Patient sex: M
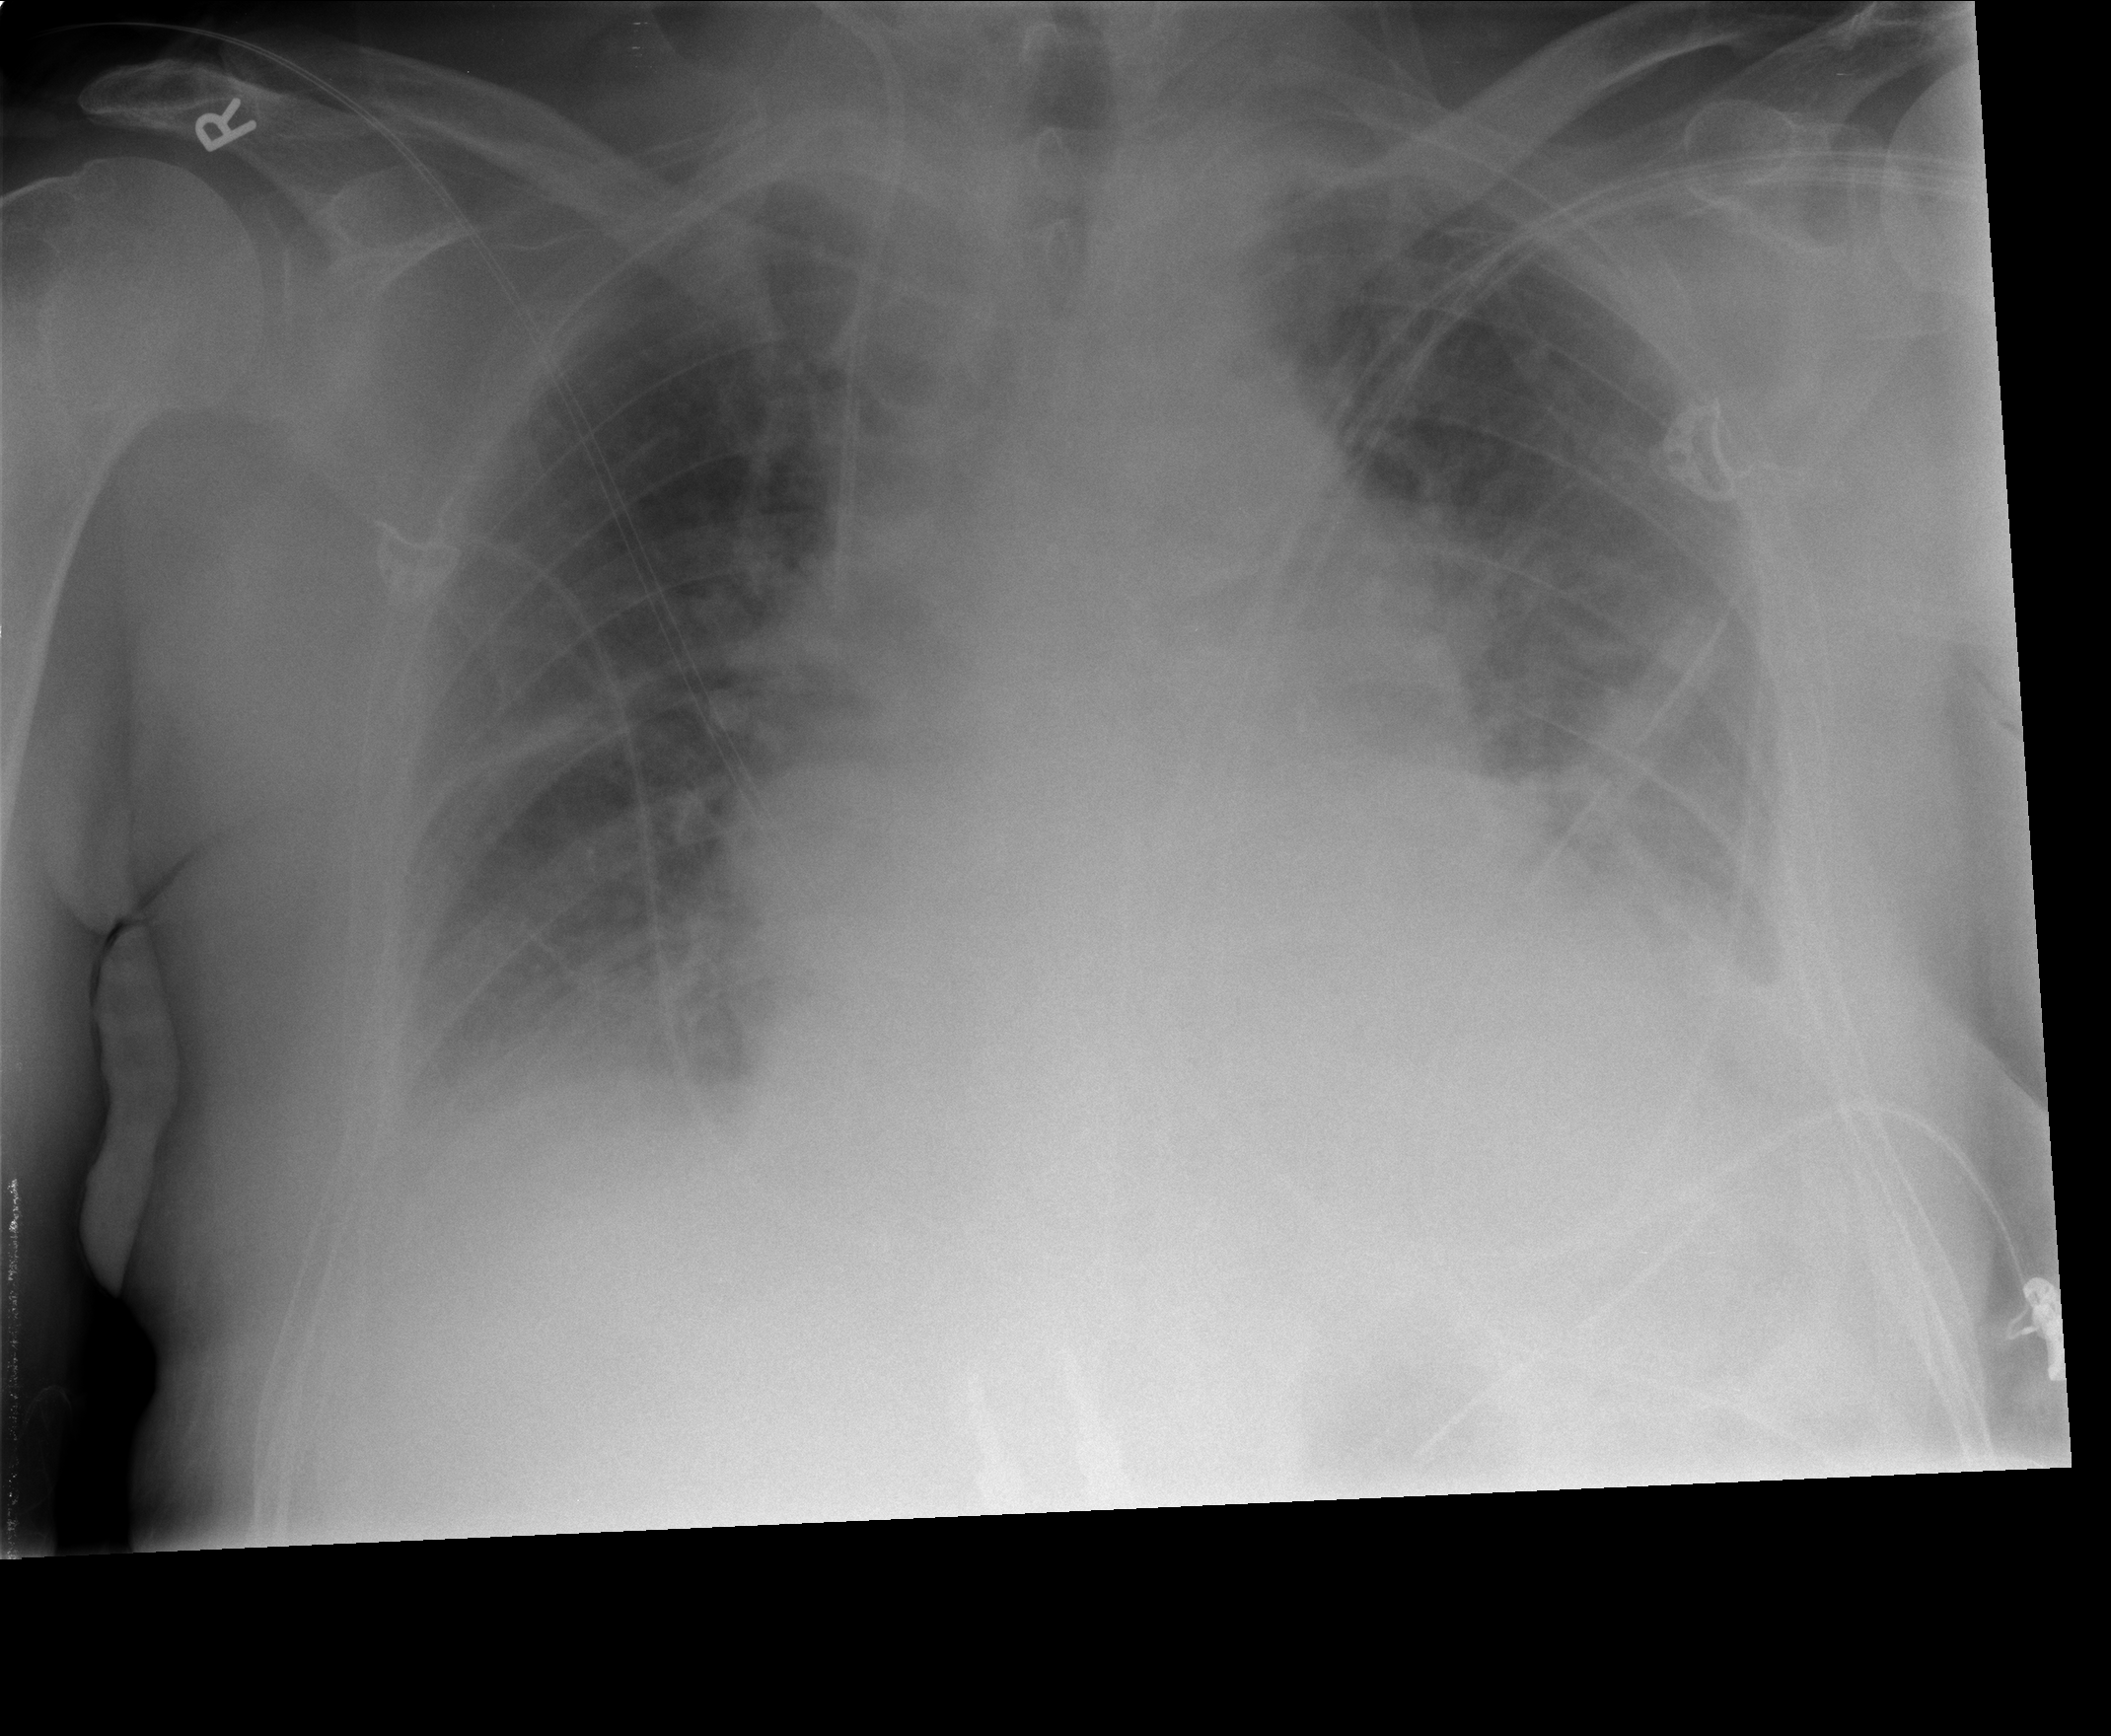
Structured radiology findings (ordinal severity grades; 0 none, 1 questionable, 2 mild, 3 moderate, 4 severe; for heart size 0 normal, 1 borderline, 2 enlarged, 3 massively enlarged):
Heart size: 2
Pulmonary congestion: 3
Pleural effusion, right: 2
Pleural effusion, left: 2
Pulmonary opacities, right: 2
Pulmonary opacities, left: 2
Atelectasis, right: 2
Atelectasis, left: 2